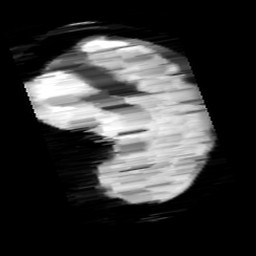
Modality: minIP
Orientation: sagittal
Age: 11
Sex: female
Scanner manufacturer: siemens
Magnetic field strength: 3 T
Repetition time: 0.027 s
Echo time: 0.02 s